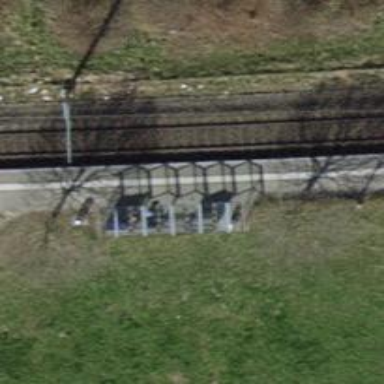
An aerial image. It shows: Blue bench.